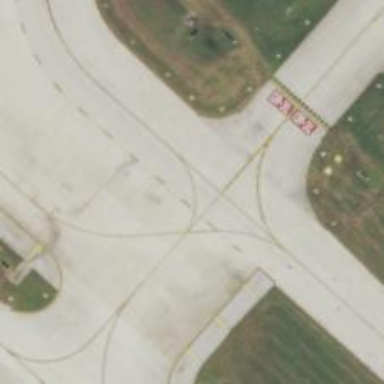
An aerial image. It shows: Image of taxiway at airport.